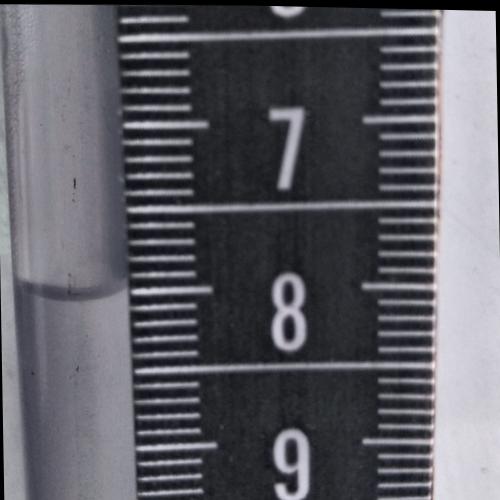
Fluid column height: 8.0 cm